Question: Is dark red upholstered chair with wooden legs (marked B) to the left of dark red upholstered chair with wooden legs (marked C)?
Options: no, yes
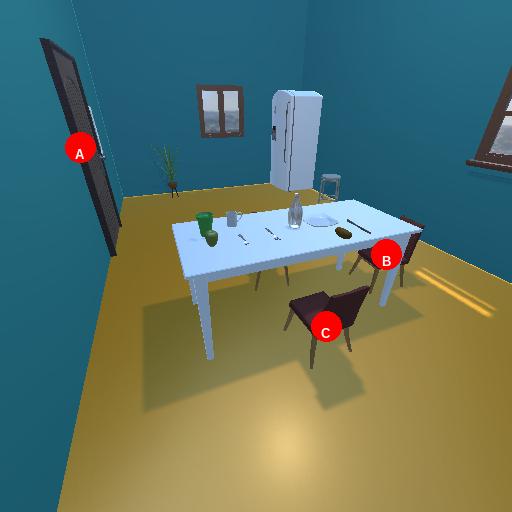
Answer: no